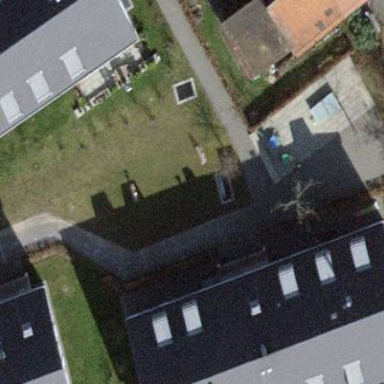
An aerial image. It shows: Gabled roof on building that houses apartments.